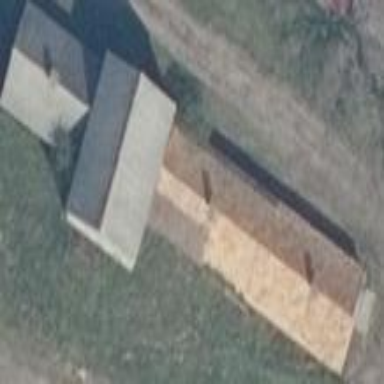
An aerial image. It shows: Farm auxiliary building.